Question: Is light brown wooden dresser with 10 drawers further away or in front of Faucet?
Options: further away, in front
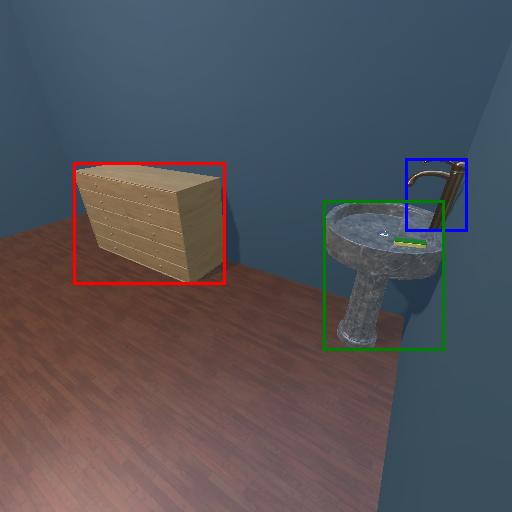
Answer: further away